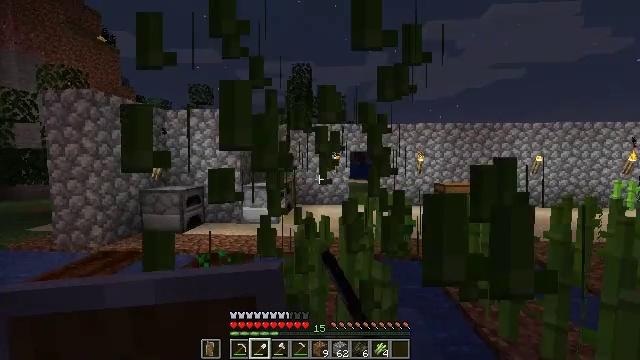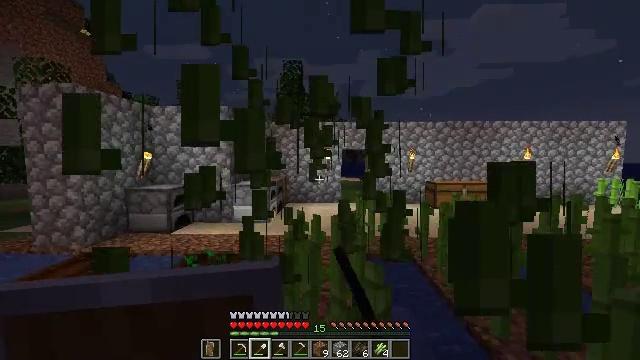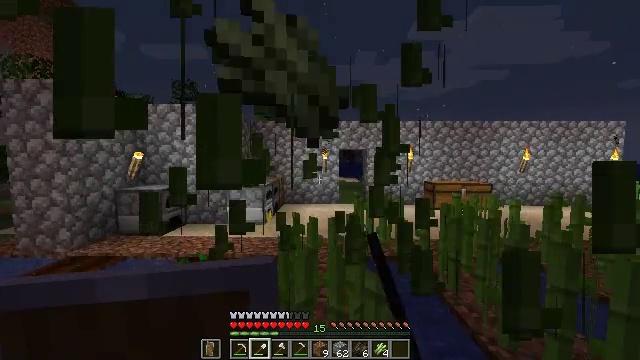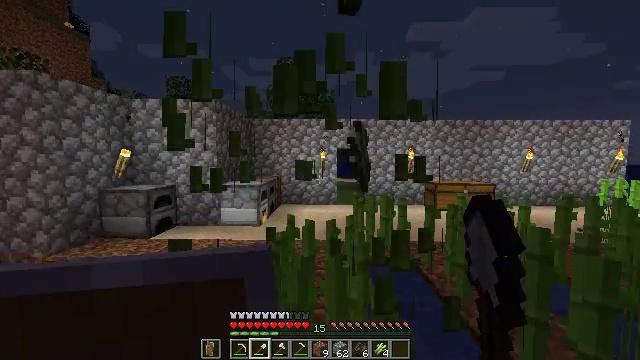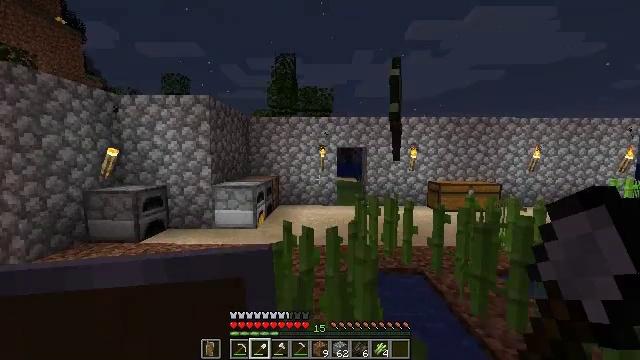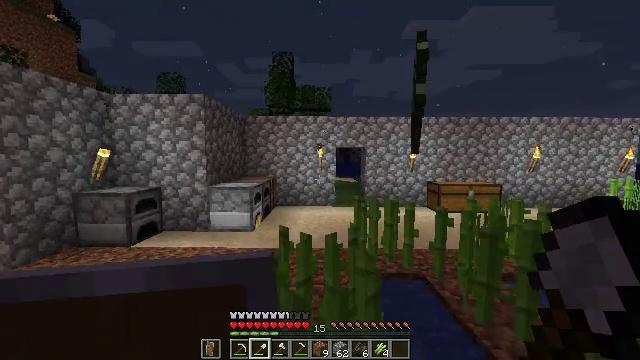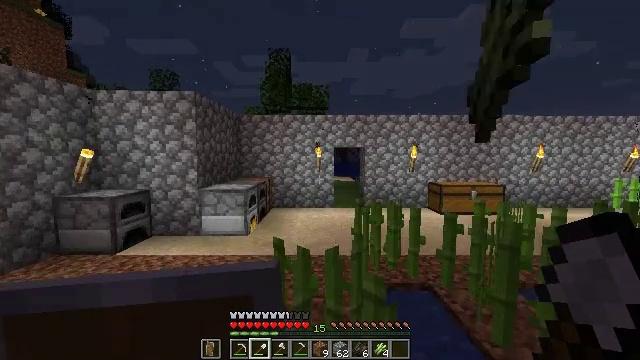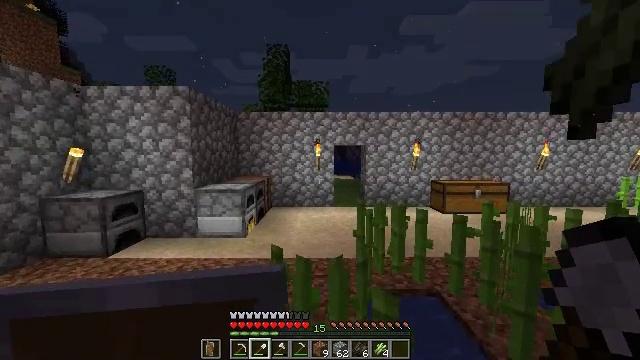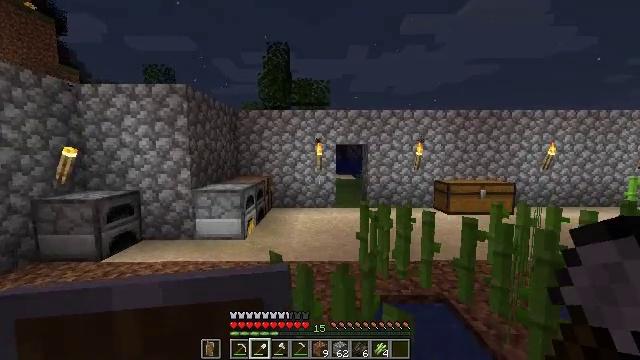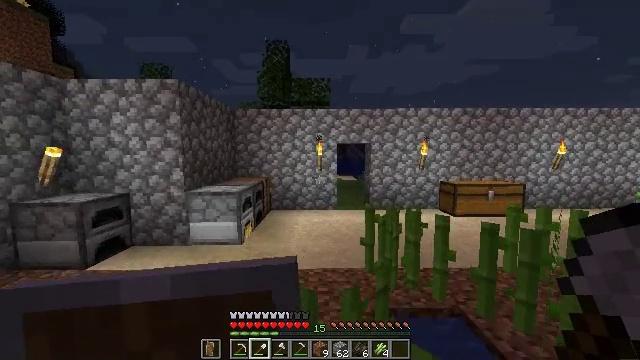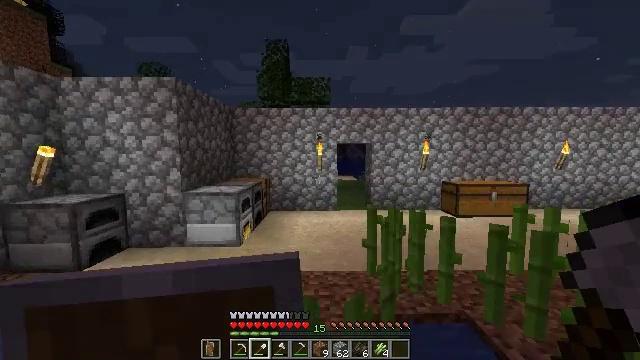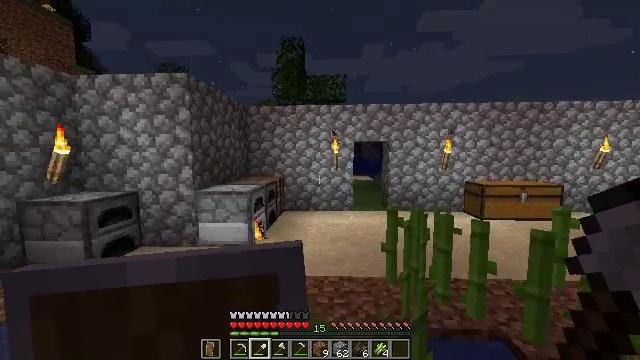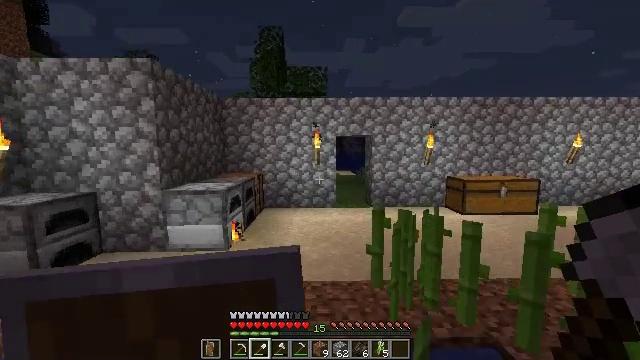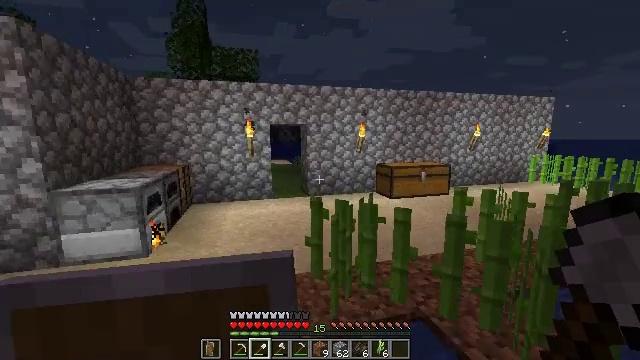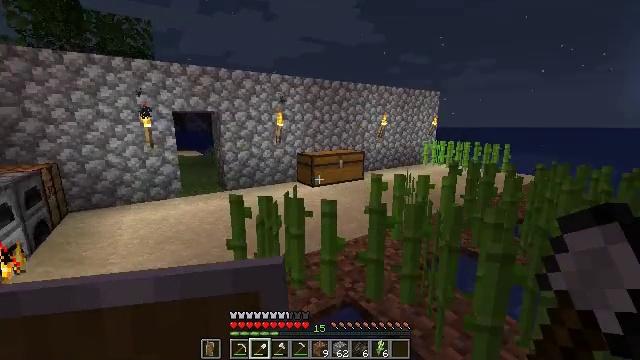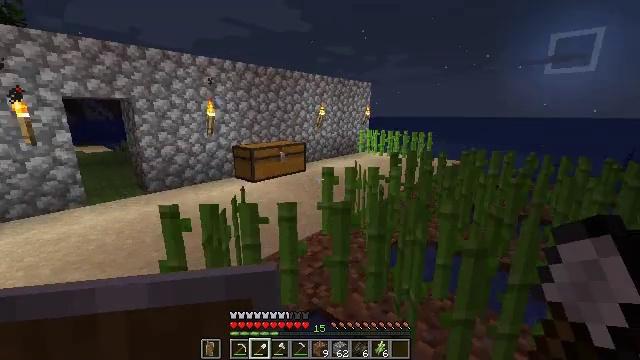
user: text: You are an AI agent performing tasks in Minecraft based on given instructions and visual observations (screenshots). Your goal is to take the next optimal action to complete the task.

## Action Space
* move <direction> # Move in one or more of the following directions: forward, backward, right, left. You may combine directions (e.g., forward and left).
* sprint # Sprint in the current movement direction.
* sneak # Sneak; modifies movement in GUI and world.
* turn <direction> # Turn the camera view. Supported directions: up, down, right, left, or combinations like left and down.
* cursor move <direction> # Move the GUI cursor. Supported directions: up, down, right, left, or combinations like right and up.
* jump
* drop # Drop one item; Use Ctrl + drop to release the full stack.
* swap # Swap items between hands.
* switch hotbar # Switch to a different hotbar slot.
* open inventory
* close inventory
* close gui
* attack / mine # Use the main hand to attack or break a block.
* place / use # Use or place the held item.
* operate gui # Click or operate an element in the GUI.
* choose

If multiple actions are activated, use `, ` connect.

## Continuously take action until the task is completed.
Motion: motion action
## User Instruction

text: Harvest sugar cane from the plant.
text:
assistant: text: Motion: move forward, turn right, attack / mine
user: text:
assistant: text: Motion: move forward, attack / mine
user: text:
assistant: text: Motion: move forward, attack / mine
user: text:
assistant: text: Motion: move forward, attack / mine
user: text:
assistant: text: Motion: move forward, attack / mine
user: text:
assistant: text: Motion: move forward
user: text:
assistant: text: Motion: move forward
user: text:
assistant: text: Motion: move forward
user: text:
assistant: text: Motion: move forward
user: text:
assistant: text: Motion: move forward
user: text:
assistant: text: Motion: move forward, turn left
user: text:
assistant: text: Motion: move forward, turn right and down
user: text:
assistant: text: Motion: move forward, turn right and down
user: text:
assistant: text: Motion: move forward and move left, turn right and down
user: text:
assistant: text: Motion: move forward and move left, turn right and down
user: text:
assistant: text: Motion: move forward and move left, turn right and down
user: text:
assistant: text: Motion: move forward and move left, turn right
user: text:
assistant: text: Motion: move forward and move left, turn right
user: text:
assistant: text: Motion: move forward and move left, turn right
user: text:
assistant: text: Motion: move forward and move left, turn right
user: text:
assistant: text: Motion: move forward and move left, turn right
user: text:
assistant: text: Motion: move forward and move left
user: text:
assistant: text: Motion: move forward and move left
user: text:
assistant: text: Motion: move forward and move left
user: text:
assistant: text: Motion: move forward and move left, turn right
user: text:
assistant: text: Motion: move forward and move left, turn right
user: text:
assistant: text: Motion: move forward and move left, turn right
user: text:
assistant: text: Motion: move forward and move left, turn right and down
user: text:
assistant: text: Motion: move forward and move left, turn right and down
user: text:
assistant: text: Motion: move forward and move left, turn right and down